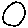
Label: circle